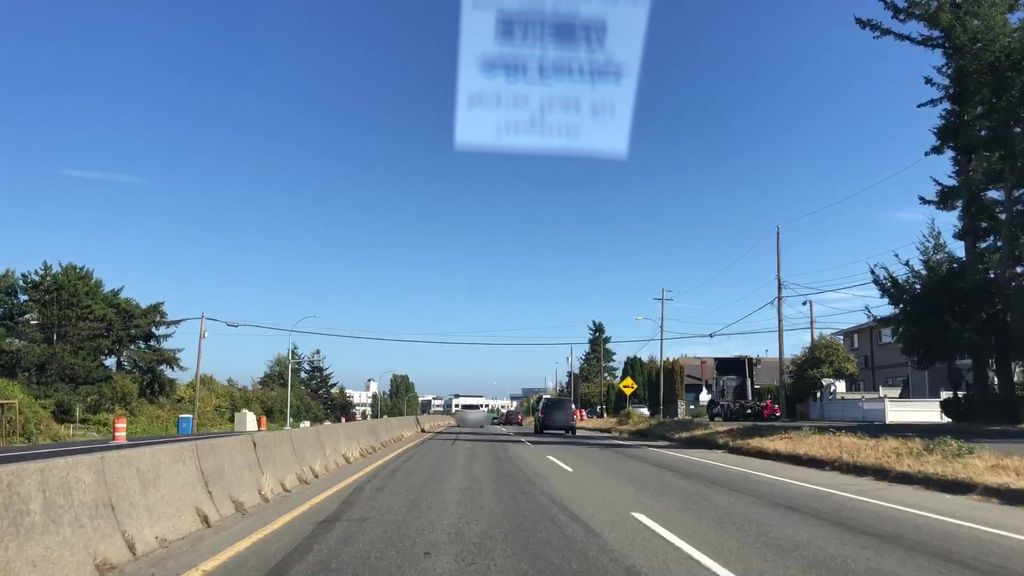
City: victoria